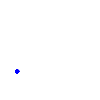
Particle: kaon